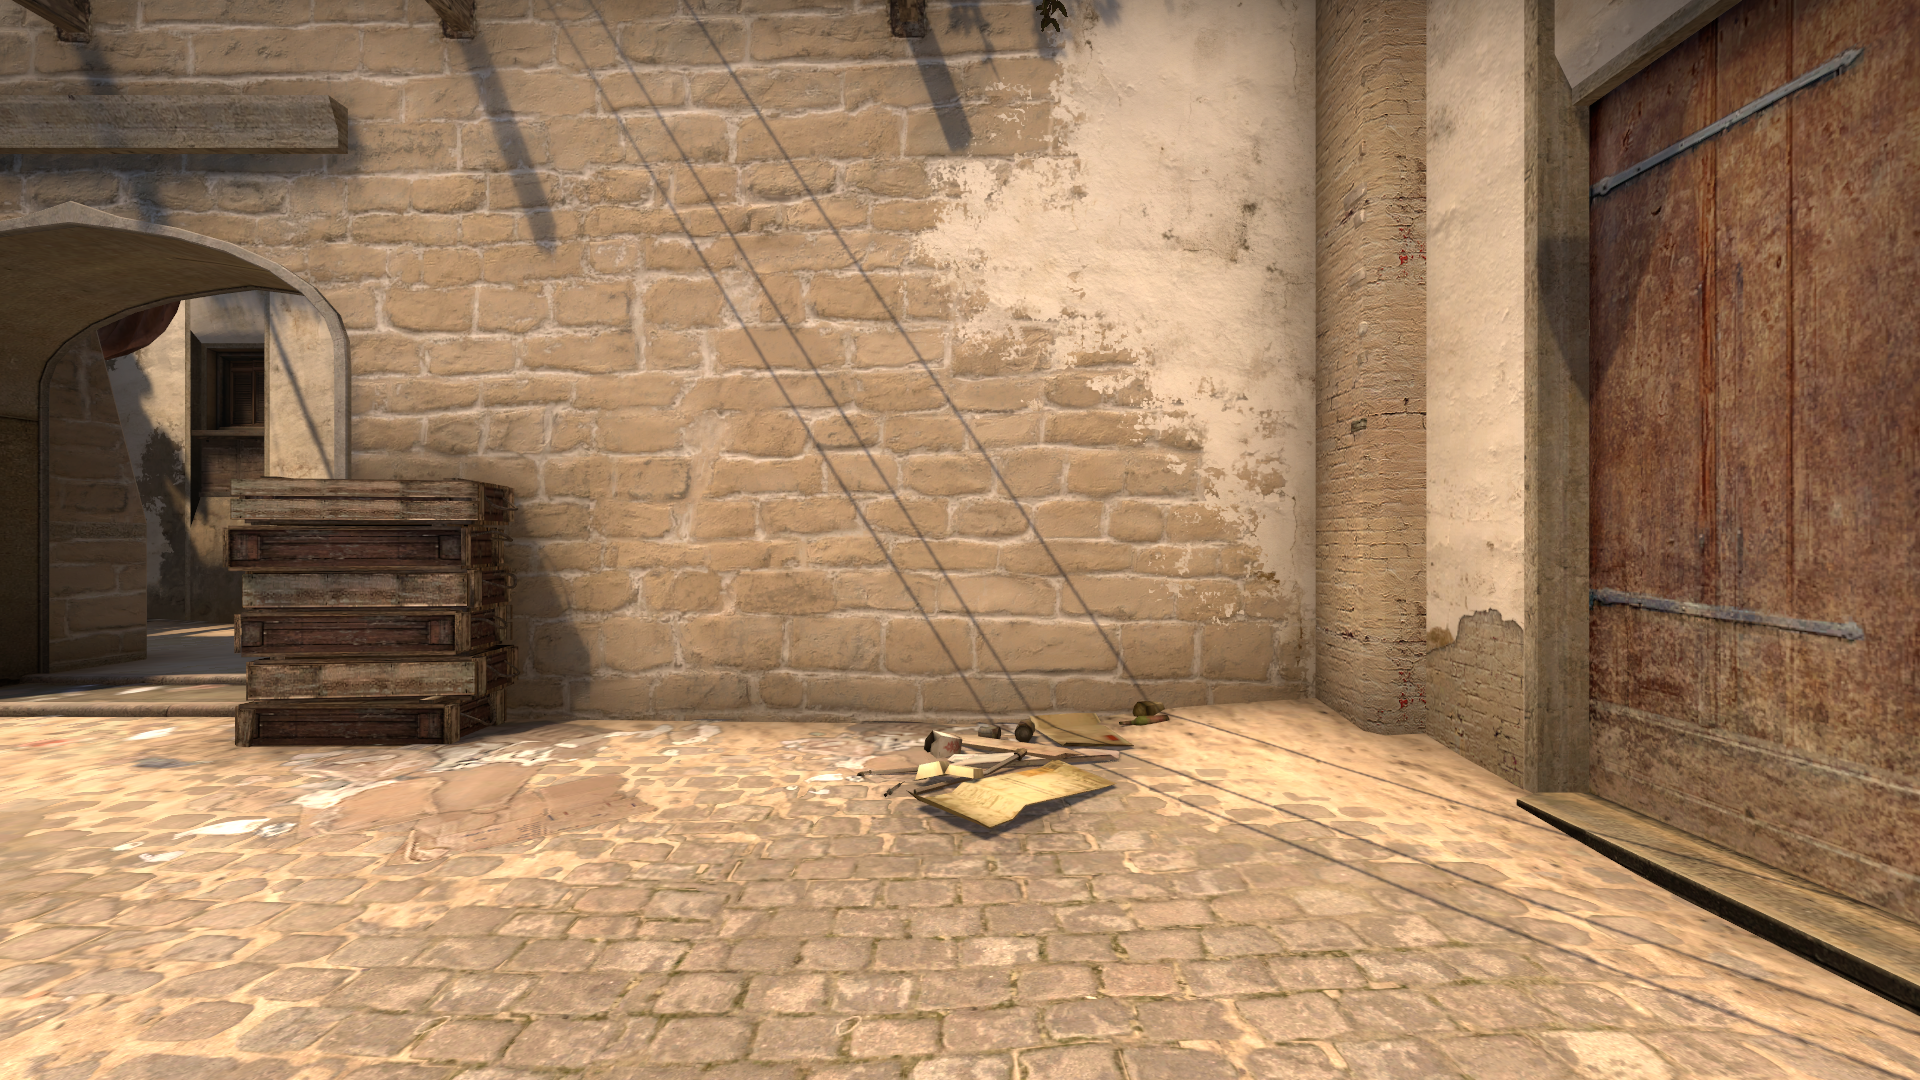
Map: de_mirage